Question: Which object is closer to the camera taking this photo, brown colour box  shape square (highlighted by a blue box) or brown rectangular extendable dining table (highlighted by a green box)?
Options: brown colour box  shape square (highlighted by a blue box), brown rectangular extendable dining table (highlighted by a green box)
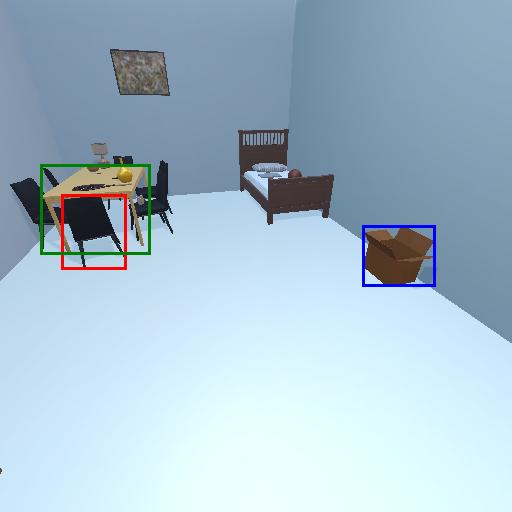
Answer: brown colour box  shape square (highlighted by a blue box)